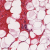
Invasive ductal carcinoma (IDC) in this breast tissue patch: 0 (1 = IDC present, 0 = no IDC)